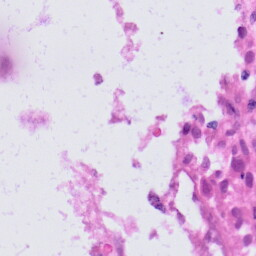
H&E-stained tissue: Skin